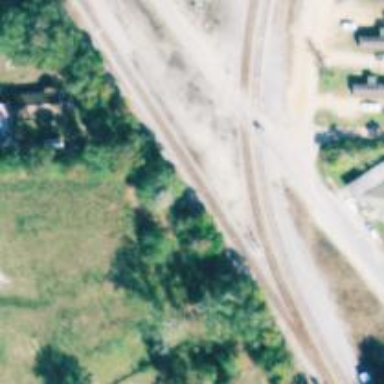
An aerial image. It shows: Railway track.